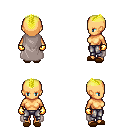
a pixel art fantasy rpg character, female body template, human, tanned skin, gray cape, metal pants, gold short mohawk hairstyle, gold gloves, brown slippers, four views (front, back, left, right), 2x2 character sprite sheet, small pixel art, hard edges, no anti-aliasing